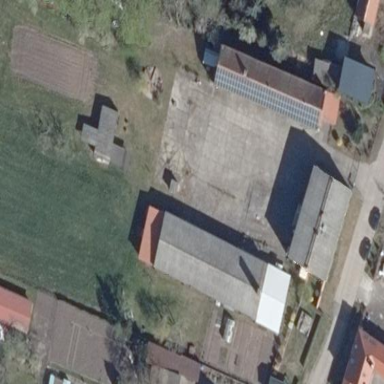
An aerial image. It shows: Farmyard area.